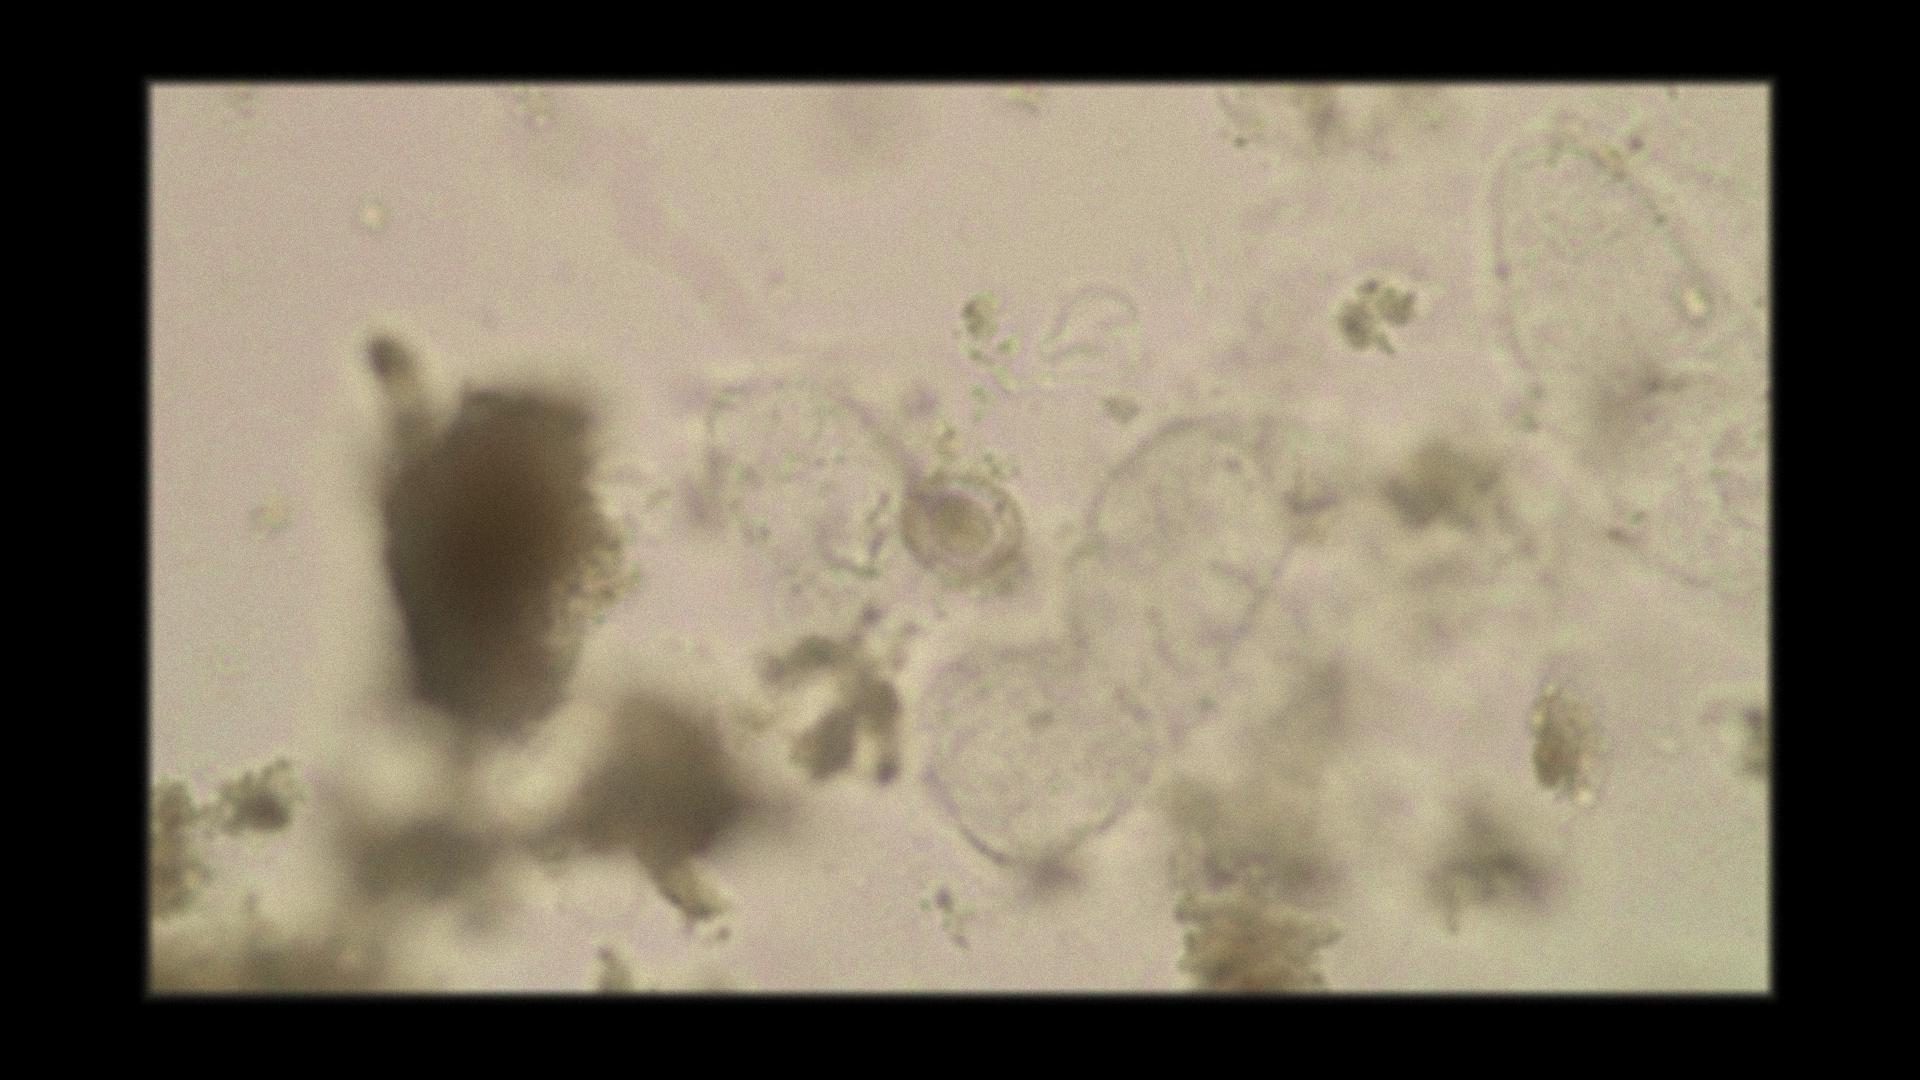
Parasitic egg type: Hymenolepis nana